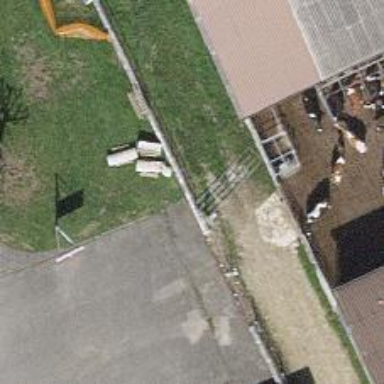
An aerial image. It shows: Fence with bars.